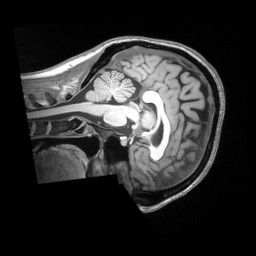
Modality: T1w
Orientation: sagittal
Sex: female
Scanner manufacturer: siemens
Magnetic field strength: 3 T
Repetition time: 2.53 s
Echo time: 0.00164 s